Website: apple
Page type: customer-info-address
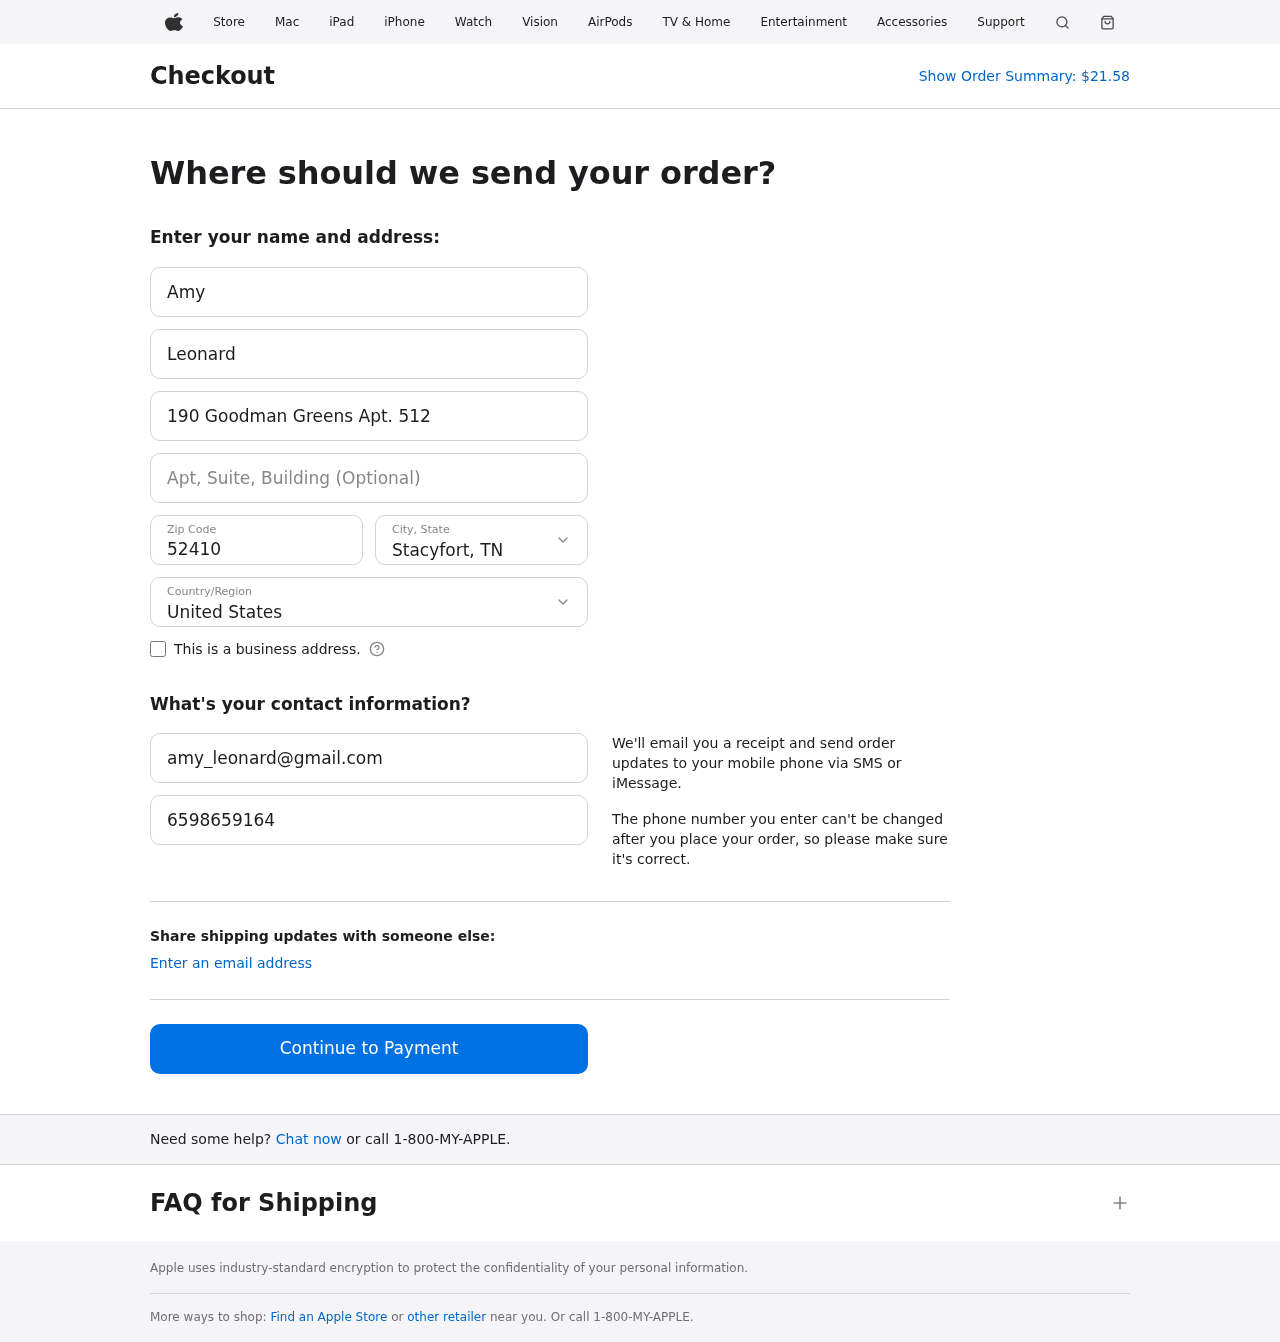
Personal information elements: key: PII_CITY_STATE
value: Stacyfort, TN
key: PII_COUNTRY
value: United States
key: PII_EMAIL
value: amy_leonard@gmail.com
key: PII_FIRSTNAME
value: Amy
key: PII_LASTNAME
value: Leonard
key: PII_PHONE
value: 6598659164
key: PII_POSTCODE
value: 52410
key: PII_STREET
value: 190 Goodman Greens Apt. 512
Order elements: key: ORDER_TOTAL
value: $21.58